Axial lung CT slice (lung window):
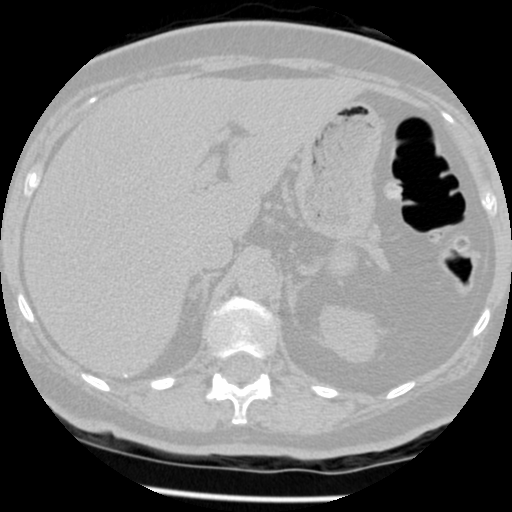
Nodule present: no